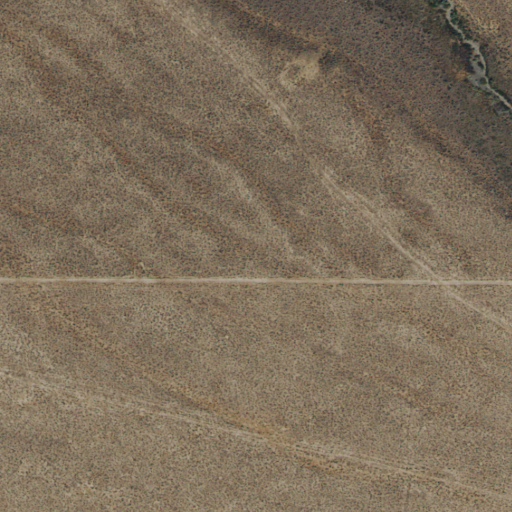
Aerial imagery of valley in Nevada named Crippen Canyon containing only shrub